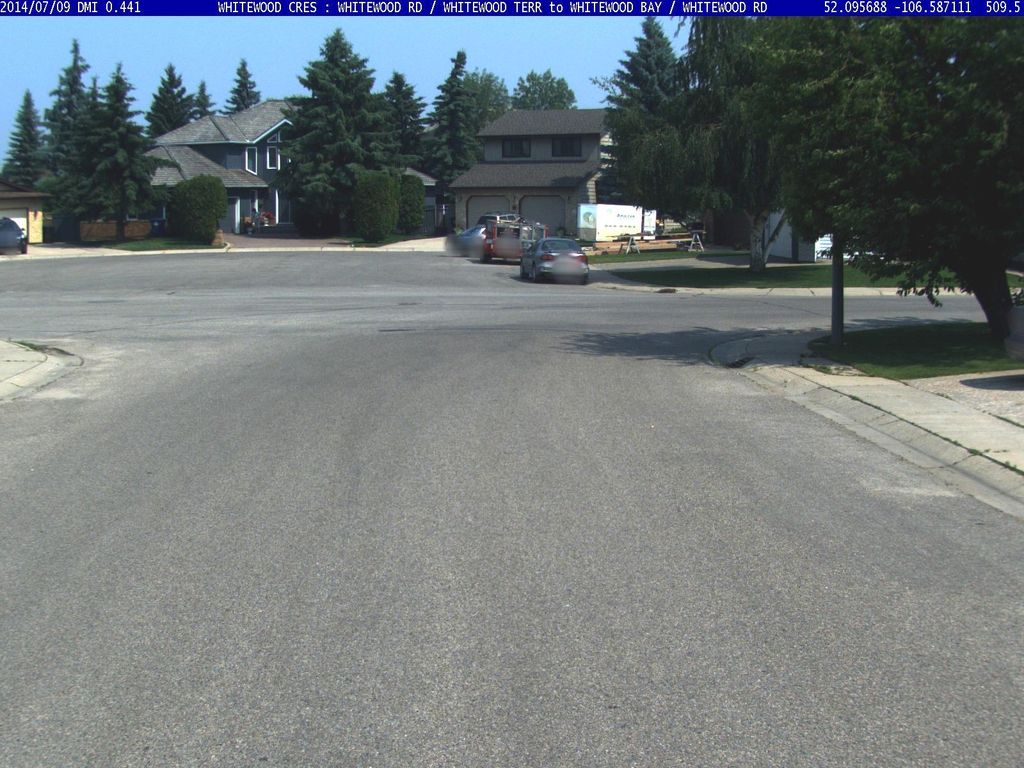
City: saskatoon